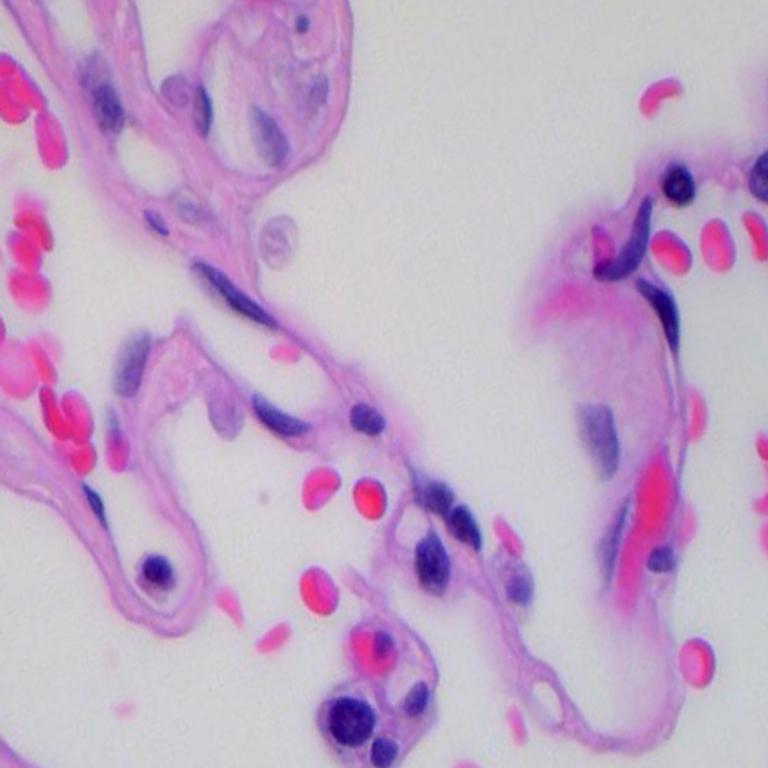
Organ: lung
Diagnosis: benign